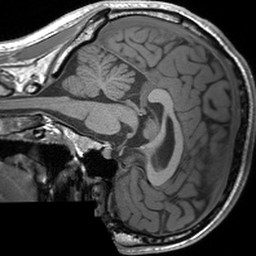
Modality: T1w
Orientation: sagittal
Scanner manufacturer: siemens
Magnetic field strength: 3 T
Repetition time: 1.54 s
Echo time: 0.00234 s